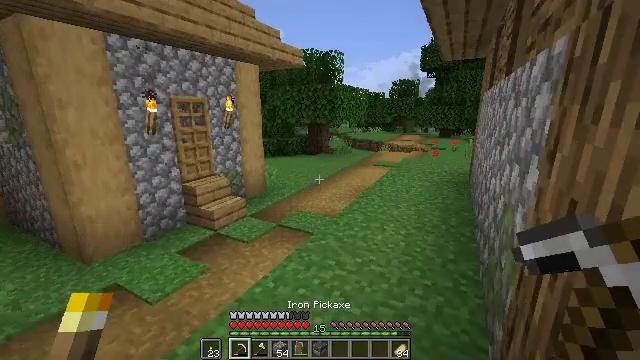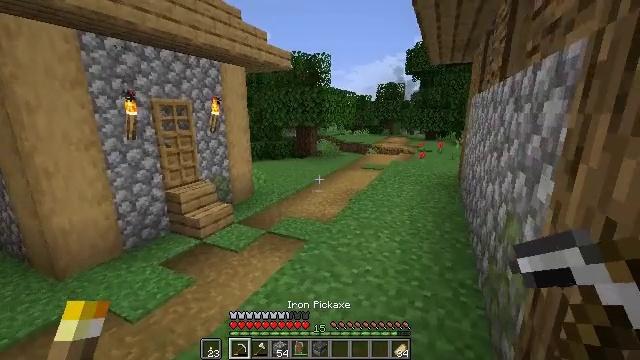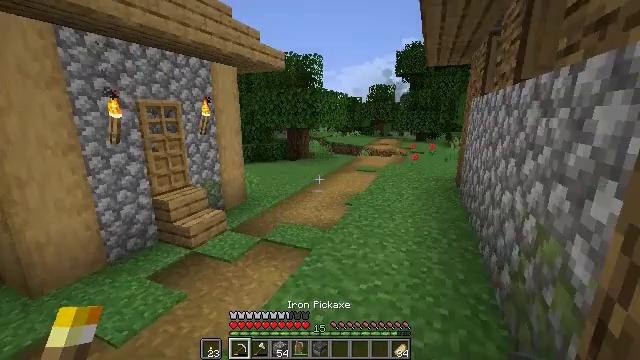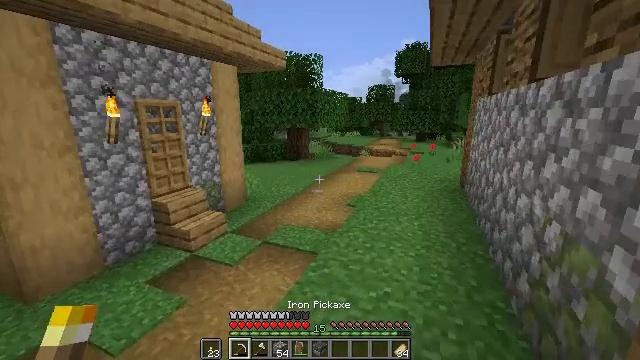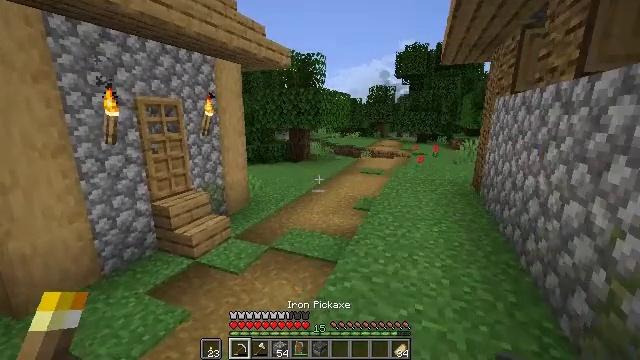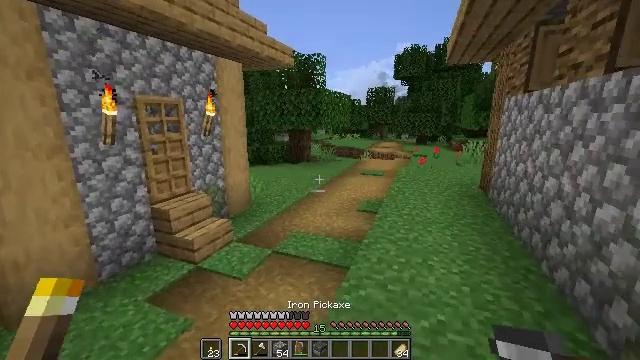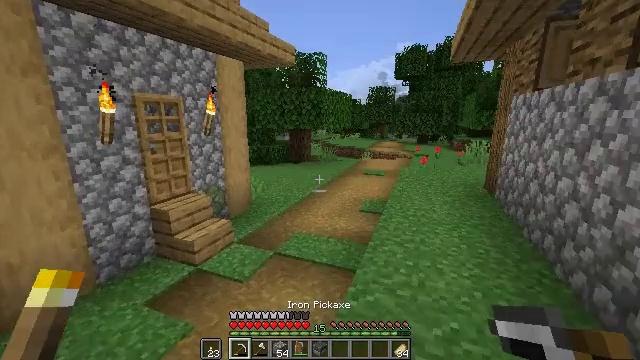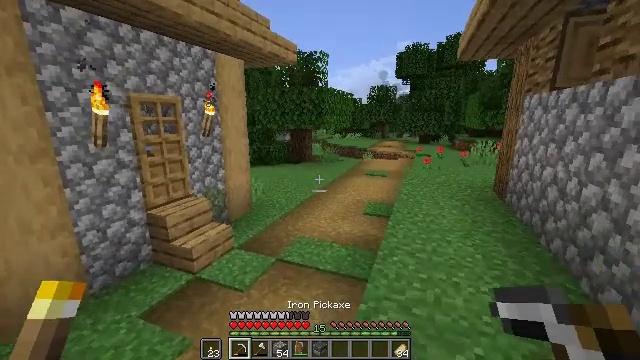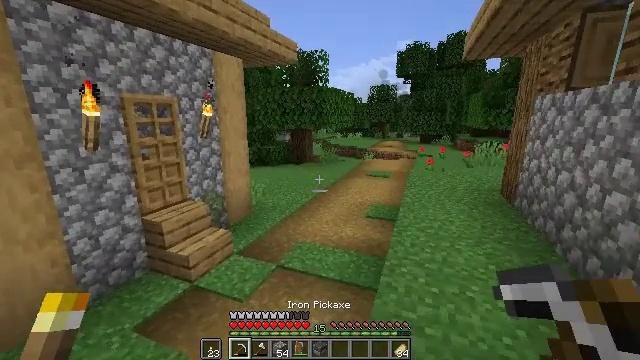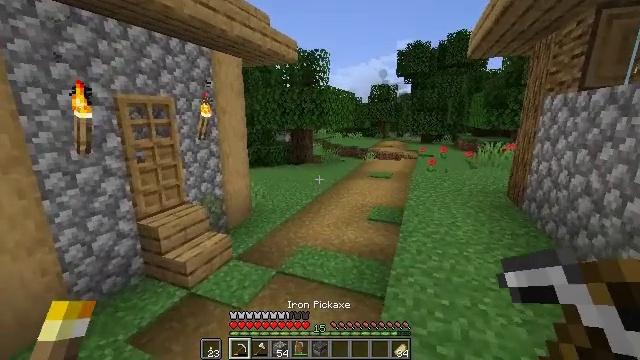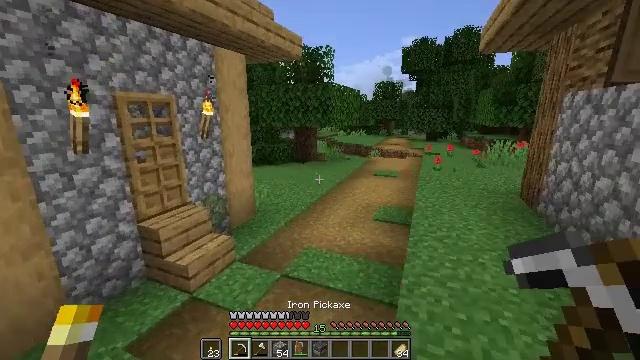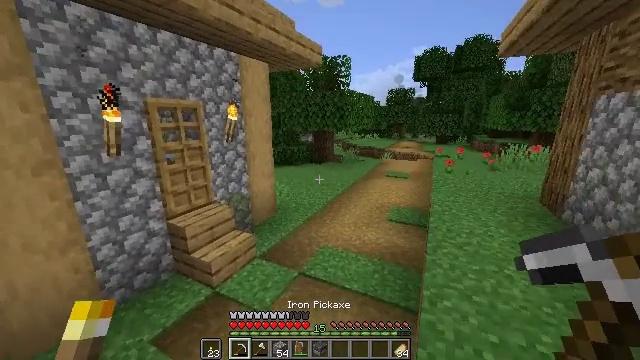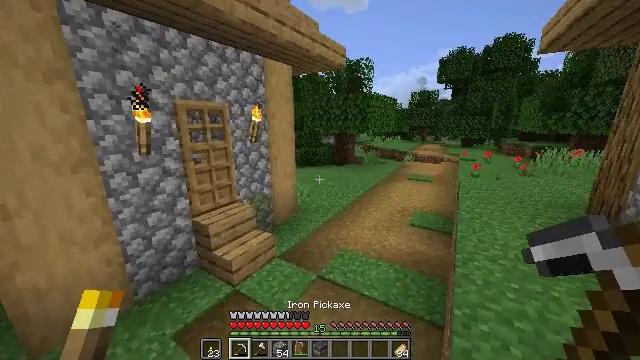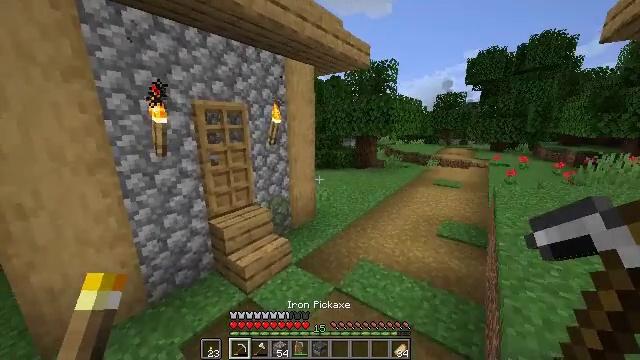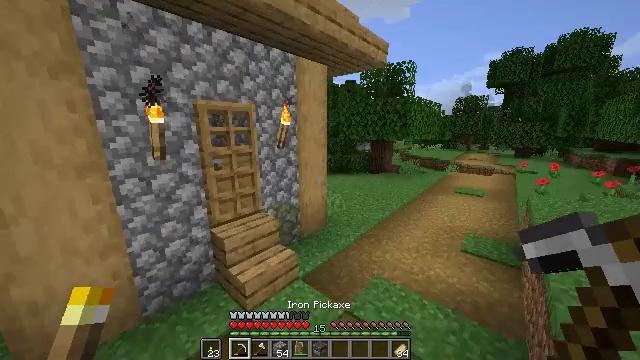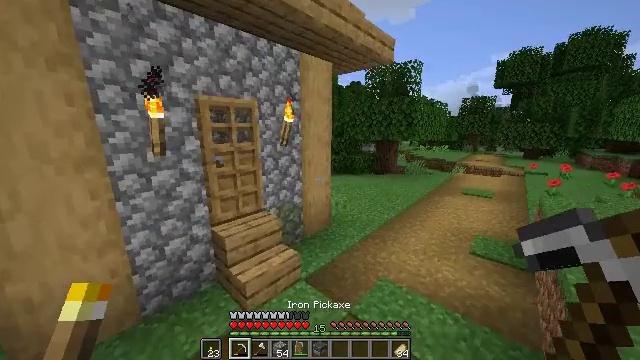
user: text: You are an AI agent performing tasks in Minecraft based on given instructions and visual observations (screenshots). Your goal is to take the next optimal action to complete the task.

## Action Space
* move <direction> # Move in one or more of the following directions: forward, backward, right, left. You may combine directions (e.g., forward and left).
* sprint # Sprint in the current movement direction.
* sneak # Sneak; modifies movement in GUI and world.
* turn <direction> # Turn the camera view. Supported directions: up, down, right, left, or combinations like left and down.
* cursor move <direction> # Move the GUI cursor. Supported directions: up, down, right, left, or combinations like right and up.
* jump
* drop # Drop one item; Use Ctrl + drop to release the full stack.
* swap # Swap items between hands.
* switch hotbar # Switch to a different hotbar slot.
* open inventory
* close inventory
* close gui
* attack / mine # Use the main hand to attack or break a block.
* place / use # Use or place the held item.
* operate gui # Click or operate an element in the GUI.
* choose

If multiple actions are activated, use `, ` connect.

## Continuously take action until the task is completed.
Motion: motion action
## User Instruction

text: Collect some oak leaves.
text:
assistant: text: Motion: move forward and move left, turn right
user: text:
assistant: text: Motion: move forward and move left, turn right
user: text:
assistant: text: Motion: move forward and move left
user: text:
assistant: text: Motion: move forward and move left
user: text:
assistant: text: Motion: move forward and move left
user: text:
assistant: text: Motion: move forward
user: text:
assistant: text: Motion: move forward
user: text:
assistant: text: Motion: move forward
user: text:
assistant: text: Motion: move forward, sprint
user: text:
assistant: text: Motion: move forward, sprint
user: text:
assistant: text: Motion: move forward, sprint, turn left
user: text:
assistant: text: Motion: move forward, sprint, turn left
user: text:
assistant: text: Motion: move forward, sprint, turn left
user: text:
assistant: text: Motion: move forward, sprint, turn left and up
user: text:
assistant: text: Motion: move forward, turn left
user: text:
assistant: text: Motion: move forward
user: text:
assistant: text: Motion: move forward
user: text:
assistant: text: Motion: move forward, turn left
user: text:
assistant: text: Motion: move forward, turn left
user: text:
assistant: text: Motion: move forward, turn left and up
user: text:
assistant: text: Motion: move forward, turn left and up
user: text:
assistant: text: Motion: move forward, turn left and up
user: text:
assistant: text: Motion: move forward, turn left
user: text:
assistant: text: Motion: move forward, turn left and down, use / place
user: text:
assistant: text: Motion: move forward, turn down, use / place
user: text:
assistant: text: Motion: move forward, turn down, use / place
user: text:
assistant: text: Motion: move forward, turn left and down
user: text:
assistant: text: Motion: move forward and move left, turn left and down
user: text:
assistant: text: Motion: move forward and move left, turn left and down
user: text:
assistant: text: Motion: move forward and move left, turn left and down